Question: I'm attempting to make my navigation bar have the exact same style as the tab bar. While it's easy enough to set the navigation bar to be translucent. It's no where near the same "frosty glass" translucency effect that the tab bar has. From just glancing, it would appear that the tab bar implements some sort of light gray color with more transparency.
I've attached an image that shows the closest I was able to get. Does anyone have any ideas on how to accomplish this?

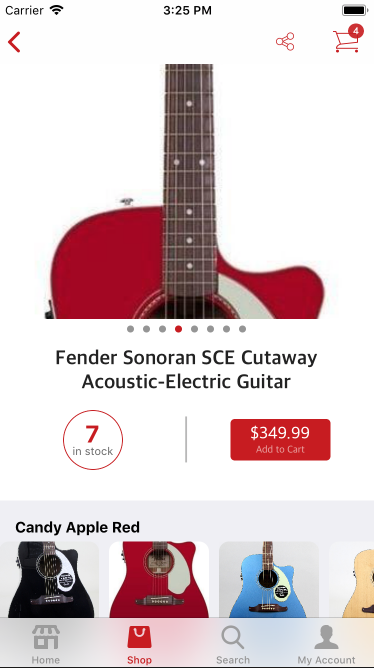
Answer: I think it would be better to design a png image like that with photoshop and then set that image as a background to the navigation var with the following code.
'''
UINavigationBar.appearance().setBackgroundImage(UIImage(named: "image")!.resizableImage(withCapInsets: UIEdgeInsetsMake(0, 0, 0, 0), resizingMode: .stretch), for: .default)
'''